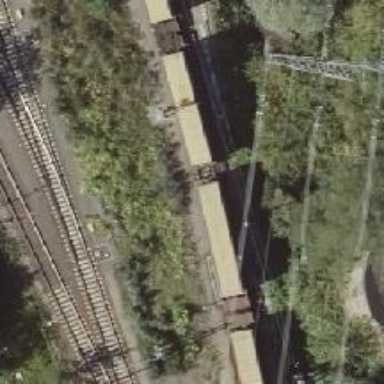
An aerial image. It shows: Railway switch.